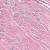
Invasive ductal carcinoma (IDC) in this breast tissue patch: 0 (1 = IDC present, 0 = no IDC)